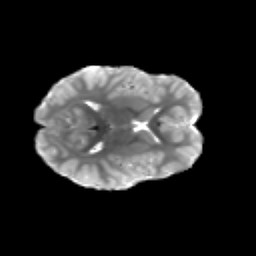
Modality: T2w
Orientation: axial
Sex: female
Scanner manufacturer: siemens
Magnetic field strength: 3 T
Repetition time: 5 s
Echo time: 0.071 s